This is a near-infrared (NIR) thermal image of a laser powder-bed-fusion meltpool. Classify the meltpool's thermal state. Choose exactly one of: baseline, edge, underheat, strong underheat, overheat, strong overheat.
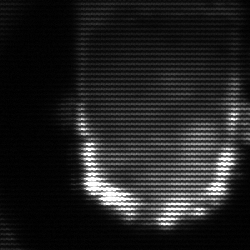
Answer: baseline